Field crop: maize
Growth stage: 2
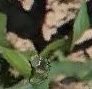
Species: maize